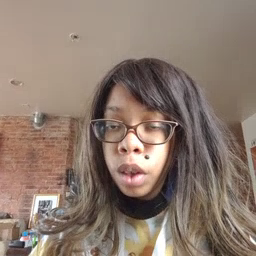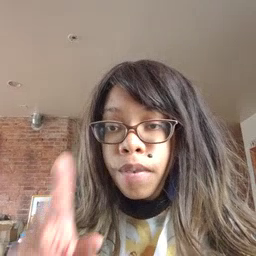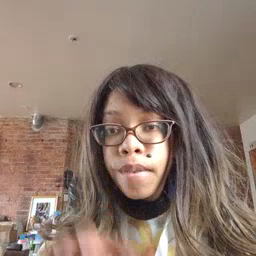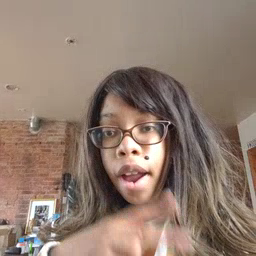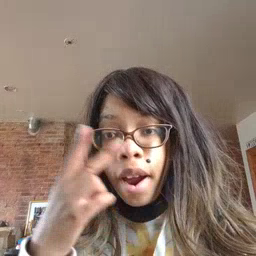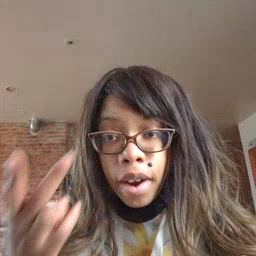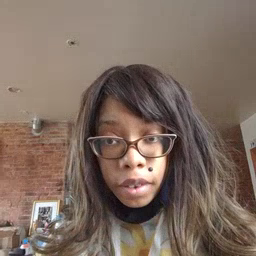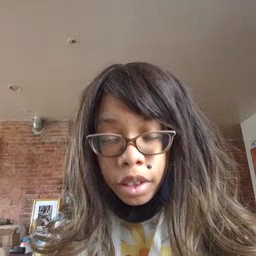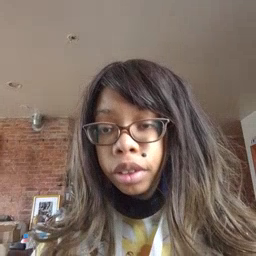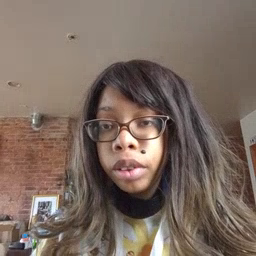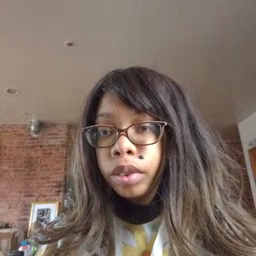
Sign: fall